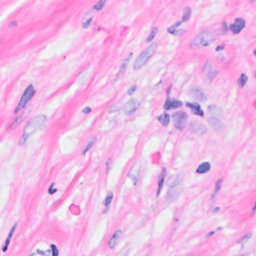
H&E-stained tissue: Breast